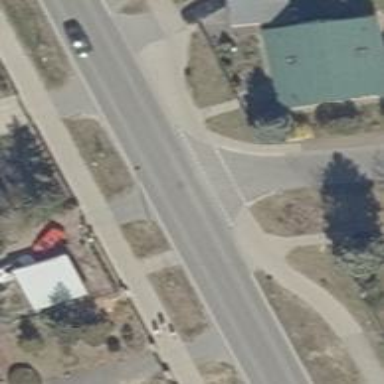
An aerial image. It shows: Unmarked crossing on the road.